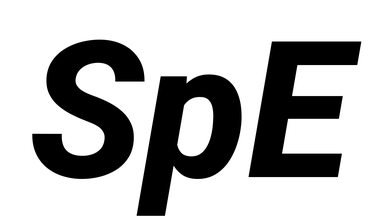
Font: Roboto-Italic_ExtraBold_Italic